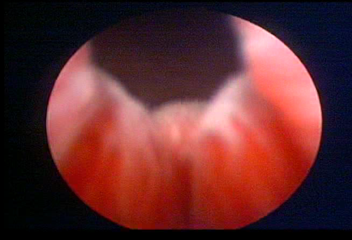
Modality: WLC
Class: Normal mucosa
Bladder cancer association: No